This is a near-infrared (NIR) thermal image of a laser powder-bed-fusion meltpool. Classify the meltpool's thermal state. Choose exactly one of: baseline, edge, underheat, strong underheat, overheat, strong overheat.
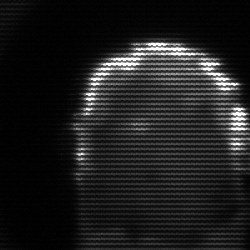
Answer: baseline